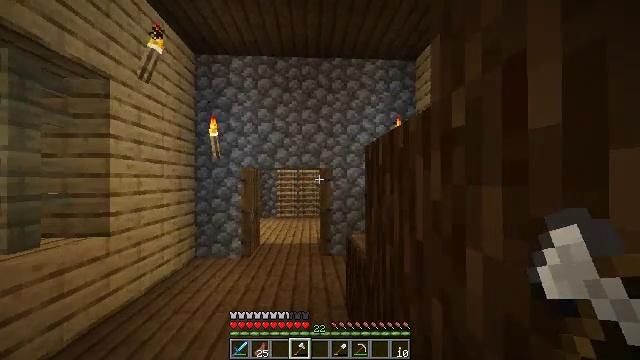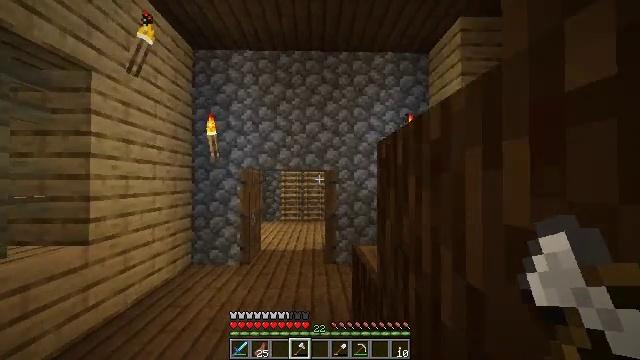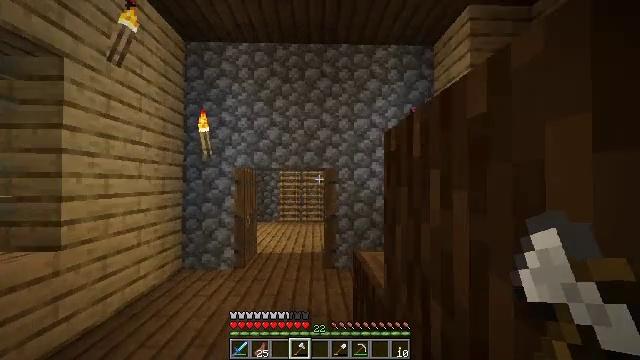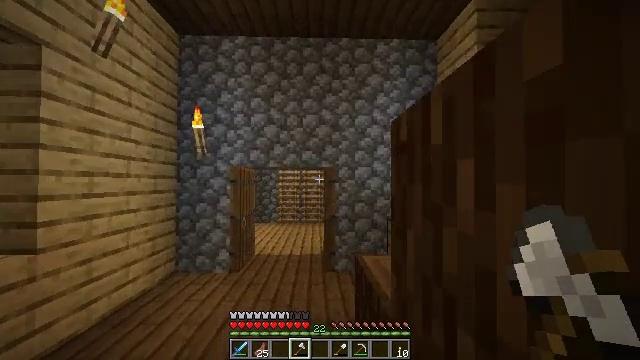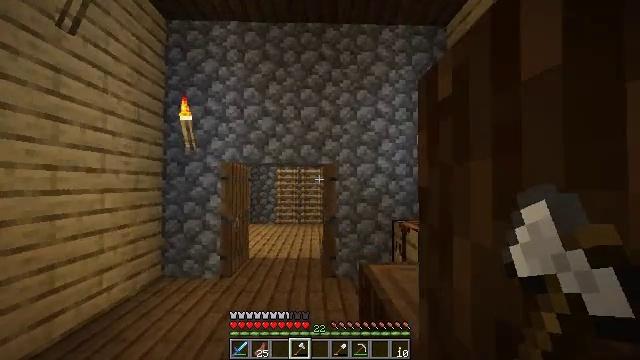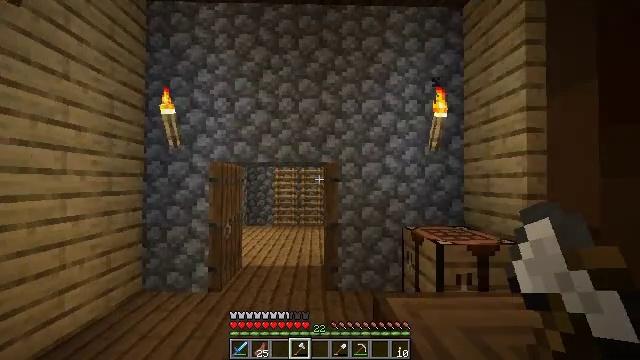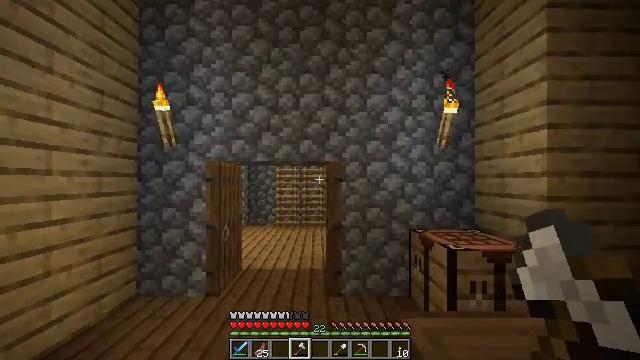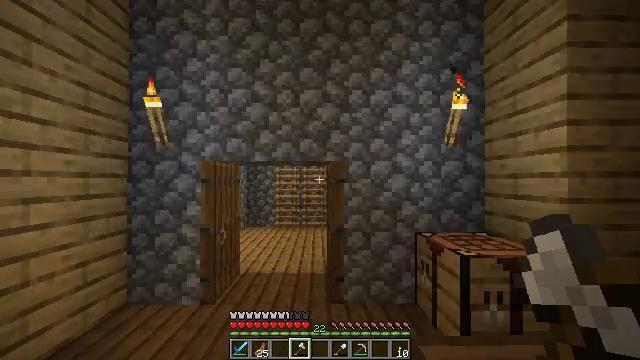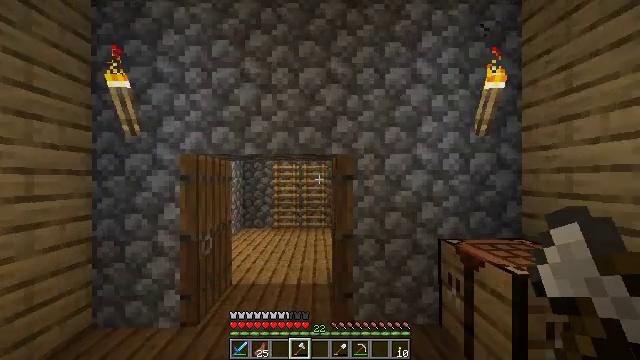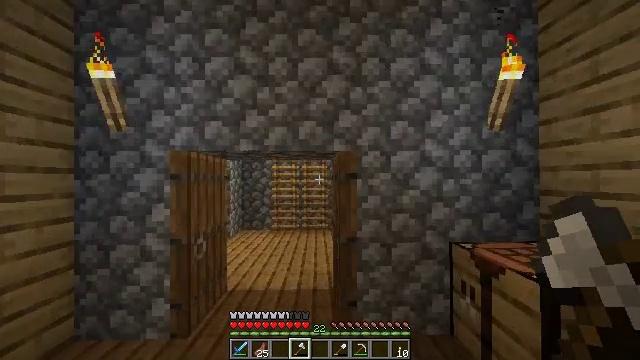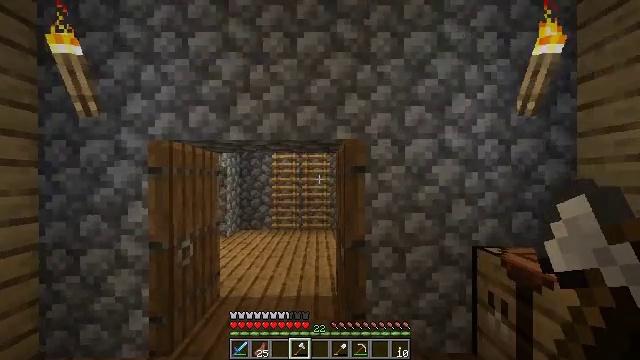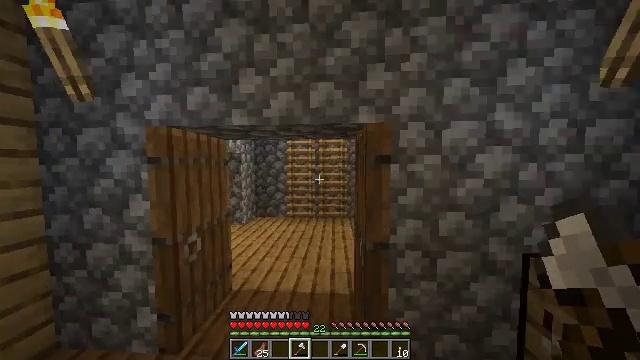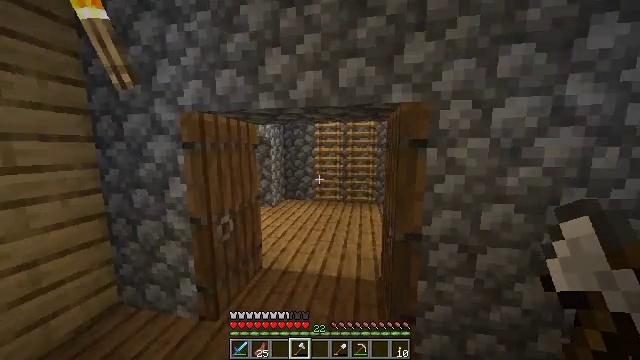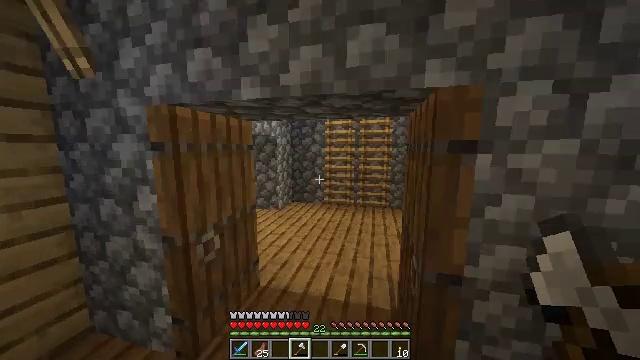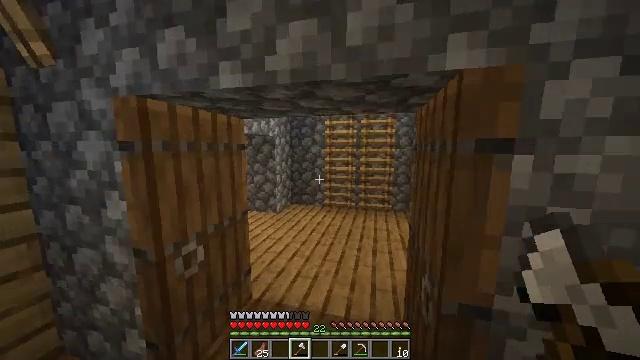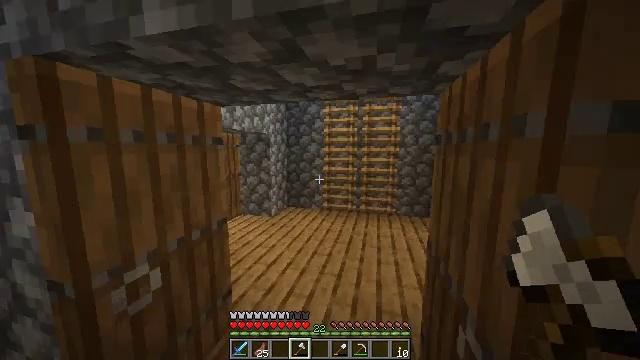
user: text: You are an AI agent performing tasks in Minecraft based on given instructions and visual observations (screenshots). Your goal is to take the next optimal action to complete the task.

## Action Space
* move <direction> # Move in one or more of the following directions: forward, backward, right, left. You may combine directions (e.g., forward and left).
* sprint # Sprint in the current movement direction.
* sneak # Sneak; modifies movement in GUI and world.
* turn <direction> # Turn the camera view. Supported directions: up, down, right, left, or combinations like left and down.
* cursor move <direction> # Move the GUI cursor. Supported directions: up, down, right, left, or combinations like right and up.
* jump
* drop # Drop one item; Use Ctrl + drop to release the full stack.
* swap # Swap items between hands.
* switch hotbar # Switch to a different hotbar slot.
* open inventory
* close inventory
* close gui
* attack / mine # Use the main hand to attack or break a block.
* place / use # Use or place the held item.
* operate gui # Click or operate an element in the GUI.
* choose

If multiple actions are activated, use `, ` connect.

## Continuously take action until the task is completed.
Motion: motion action
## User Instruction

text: Collect the nether wart block for decoration.
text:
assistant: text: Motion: move forward, turn left
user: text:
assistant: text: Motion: move forward
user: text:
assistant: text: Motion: move forward
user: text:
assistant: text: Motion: move forward
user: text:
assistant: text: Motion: move forward
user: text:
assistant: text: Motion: move forward
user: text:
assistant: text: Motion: move forward
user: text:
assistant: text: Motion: move forward
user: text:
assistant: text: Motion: move forward
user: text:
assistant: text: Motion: move forward
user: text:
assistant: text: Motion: move forward, turn left and down
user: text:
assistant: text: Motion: move forward, turn left and down
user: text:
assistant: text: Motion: move forward, turn left
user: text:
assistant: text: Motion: move forward
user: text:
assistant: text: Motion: move forward
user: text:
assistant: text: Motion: move forward
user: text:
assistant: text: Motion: move forward
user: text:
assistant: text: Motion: move forward
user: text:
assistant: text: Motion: move forward
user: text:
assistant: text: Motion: move forward
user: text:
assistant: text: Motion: move forward
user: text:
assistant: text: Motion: move forward
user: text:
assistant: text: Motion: move forward
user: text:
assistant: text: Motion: move forward
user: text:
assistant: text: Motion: move forward
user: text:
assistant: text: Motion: move forward
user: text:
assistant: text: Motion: move forward
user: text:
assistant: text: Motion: move forward
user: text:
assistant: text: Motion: move forward
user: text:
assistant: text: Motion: move forward